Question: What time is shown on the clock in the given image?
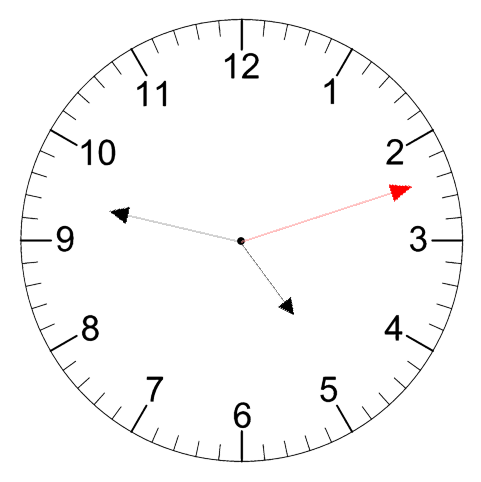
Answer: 04:47:12